Aerial crown-view tile of a tropical tree (Barro Colorado Island, Panama), acquired 20250414:
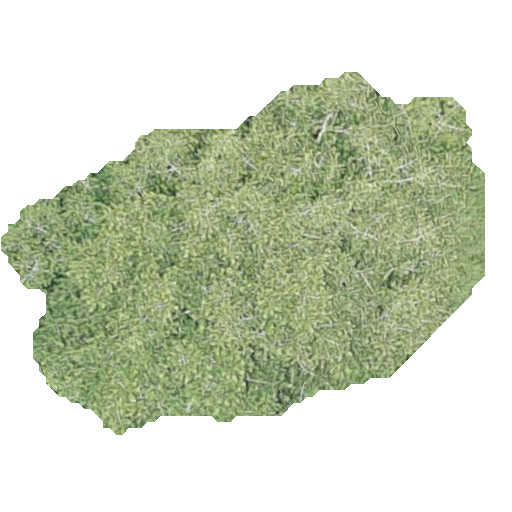
Species: Virola surinamensis
GBIF accepted scientific name: Virola surinamensis
Crown area: 177.191 m²